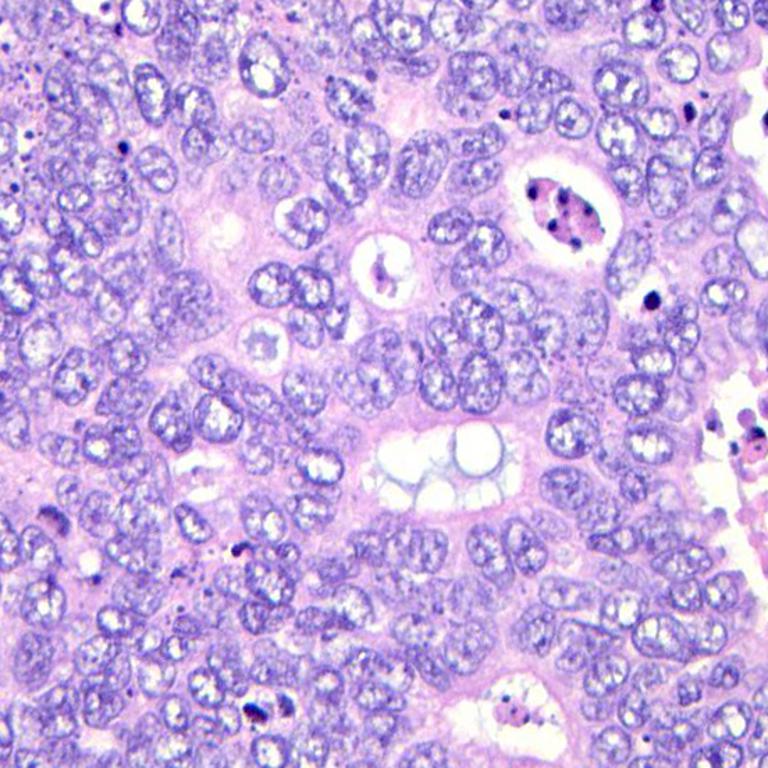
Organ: colon
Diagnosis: adenocarcinomas